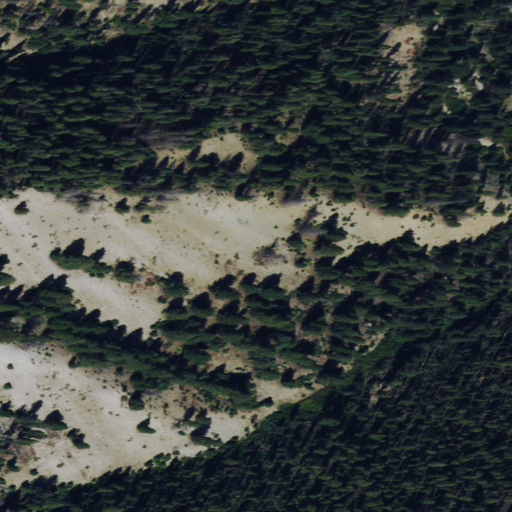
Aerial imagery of valley in Idaho named Little Pinyon containing evergreen forest, shrub, and grassland